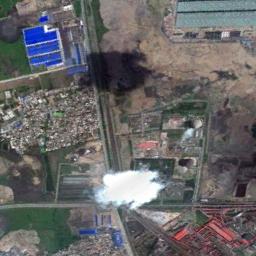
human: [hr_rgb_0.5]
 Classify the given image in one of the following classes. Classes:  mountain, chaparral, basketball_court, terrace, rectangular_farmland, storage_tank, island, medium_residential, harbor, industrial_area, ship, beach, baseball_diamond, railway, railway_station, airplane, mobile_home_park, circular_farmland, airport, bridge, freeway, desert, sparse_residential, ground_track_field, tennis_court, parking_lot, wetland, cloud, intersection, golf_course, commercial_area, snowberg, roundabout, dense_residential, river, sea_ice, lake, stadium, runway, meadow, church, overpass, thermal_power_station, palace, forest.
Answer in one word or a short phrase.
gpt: thermal_power_station